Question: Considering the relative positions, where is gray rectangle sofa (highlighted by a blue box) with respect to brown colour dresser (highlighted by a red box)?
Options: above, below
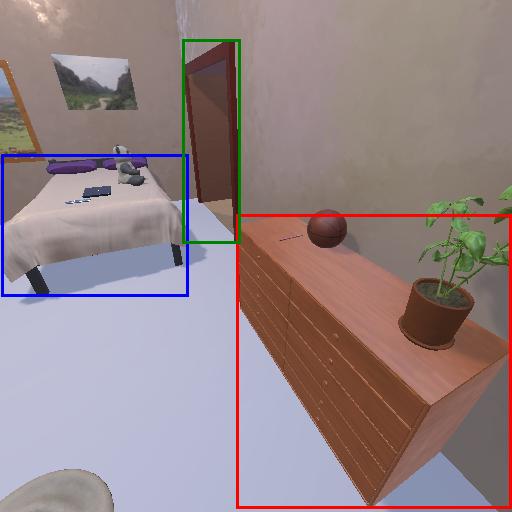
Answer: above